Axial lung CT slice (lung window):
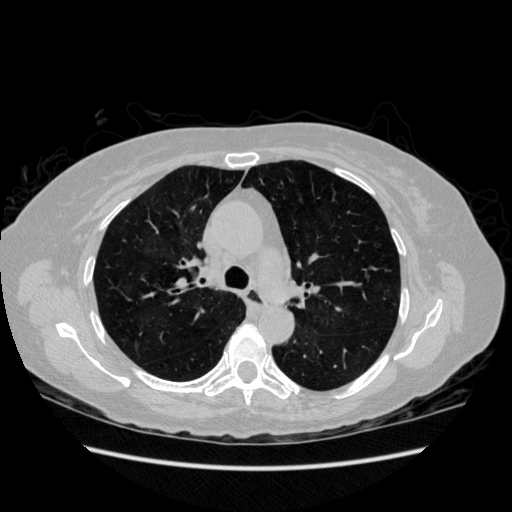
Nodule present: no